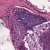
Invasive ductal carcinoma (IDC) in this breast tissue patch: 0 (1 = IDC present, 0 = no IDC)